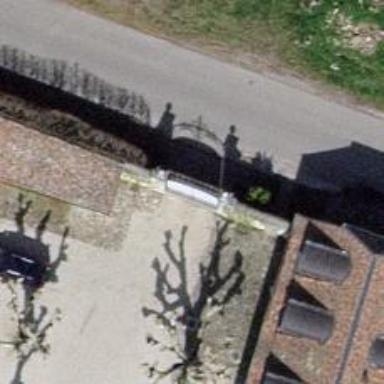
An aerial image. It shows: Gate.